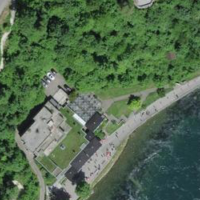
EUNIS habitat code: 24
Species observed at this site:
Corvus corone
Podiceps cristatus
Fulica atra
Turdus viscivorus
Buteo buteo
Stellaria media
Sylvia atricapilla
Salvia pratensis
Phylloscopus collybita
Larus michahellis
Cygnus olor
Alauda arvensis
Erithacus rubecula
Phoenicurus ochruros
Columba livia
Gomphocerippus rufus
Motacilla cinerea
Cyanistes caeruleus
Anas platyrhynchos
Troglodytes troglodytes
Aythya ferina
Corvus frugilegus
Aythya fuligula
Fringilla coelebs
Passer domesticus
Turdus merula
Columba palumbus
Phalacrocorax carbo
Hirundo rustica
Milvus milvus
Cinclus cinclus
Ranunculus repens
Motacilla alba